Question: Does anyone know how to use webclient to login Cacti?
I am trying to use PowerShell to log into a website (Realm : Local).
However I stuck on login page.

Html code for this page :
'''
<tr>
<td colspan="2">Please enter your user name and password below:</td>
</tr>
<tr style="height: 10px;"><td></td></tr>
<tr>
<td>User Name:</td>
<td><input name="login_username" style="width: 295px;" type="text" size="40" value=""></td>
</tr>
<tr>
<td>Password:</td>
<td><input name="login_password" style="width: 295px;" type="password" size="40"></td>
</tr>
<tr>
<td>Realm:</td>
<td>
<select name="realm" style="width: 295px;"><option value="local">Local</option><option value="ldap" selected="">LDAP</option>
</select>
</td>
</tr>
<tr style="height: 10px;"><td></td></tr>
<tr>
<td><input type="submit" value="Login"></td>
</tr>
'''
Here is my powershell code :
'''
$username="MyAccount"
$passowrd="MyPassowrd"
$realm="local"
$webclient = new-object System.Net.WebClient
$webclient.Credentials = new-object System.Net.NetworkCredential($username, $password, $realm)
$webclient.DownloadFile($url, "C: emp est.jpg")
'''
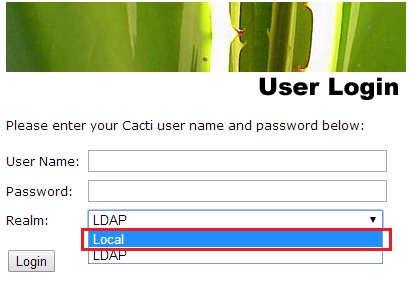
Answer: I realize that it is not what you asked for since you specifically asked about a webclient resolution, but since this is what I personally have experience with it's what I can give you. Using an Internet Explorer Com Object you could load the page, select the objects you need, and set their values. I don't see the HTML for the submit button there, but I'm sure you can find the name for it and update the code I have here. I left the button name as LoginBtn since that what it was for my script. Obviously you are going to need to update the URL as well since I doubt your actual login page's URL is "pokey.cacti.com/login".
'''
$IE = New-Object -ComObject InternetExplorer.Application
Do {Start-Sleep 1} Until (!($IE.Busy))
$IE.Navigate('https://pokey.cacti.com/login')
Do {Start-Sleep 1} Until (!($IE.Busy))
$Doc = $IE.Document
$UserNameField = $Doc.getElementById('login_username')
$UserNameField.value = $username
$PassField = $Doc.getElementById('login_password')
$PassField.value = $password
$RealmDropdown = $Doc.getElementById('realm')
$RealmDropdown.value = 'Local'
$LoginButton = $Doc.getElementById('LoginBtn')
$LoginButton.setActive()
$LoginButton.click()
'''
Hopefully that works as a work-around for you. Obviously I need to go look into the WebClient namespace as it may be a better alternative for some of my needs, but so far the com object has worked for me, and hopefully will for you too.
Ok, so you wanted to get a picture. I'm making an assumption here that you're on Win7 or higher, so if that isn't the case let me know. Anyway, that assumed load up the BITS module to download the picture.
'''
Import-Module BitsTransfer
$display = $url.Split('/')[-1]
Start-BITSTransfer $url 'C: emp est.jpg' -Prio High -Display $display
'''